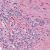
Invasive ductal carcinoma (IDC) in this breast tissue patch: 1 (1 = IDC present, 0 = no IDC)